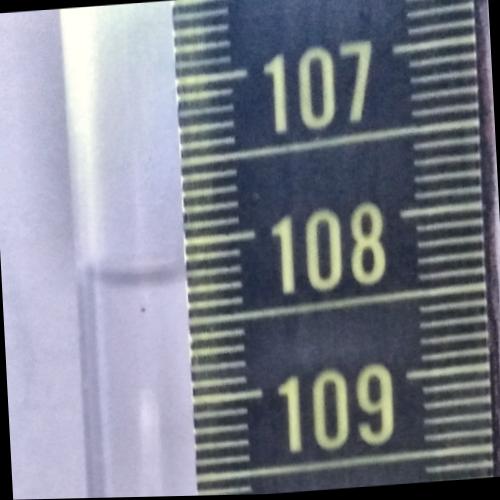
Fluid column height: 108.2 cm